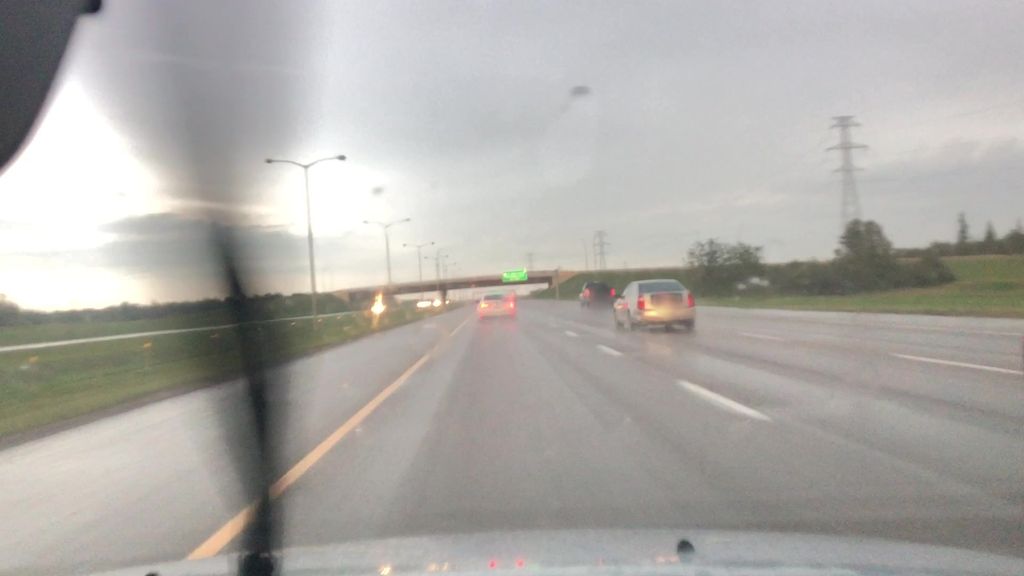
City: edmonton